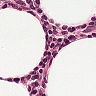
Metastatic tissue present: no